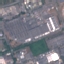
Land use / land cover: Industrial